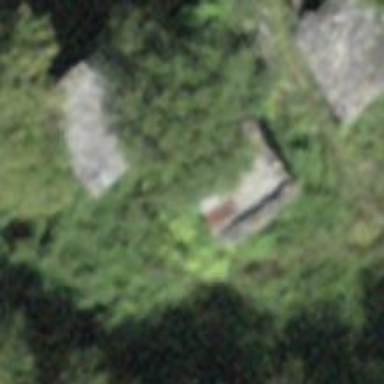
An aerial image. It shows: Ruins of building.